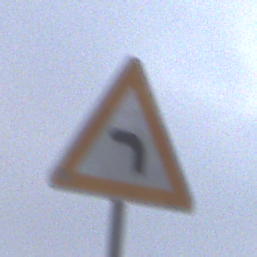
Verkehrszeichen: KurveLinks
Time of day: SunriseSunset
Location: Outdoor (Beach)
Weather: Overcast
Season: NotSpecified
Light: Natural